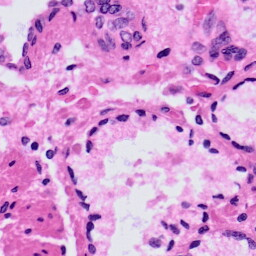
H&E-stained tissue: Prostate